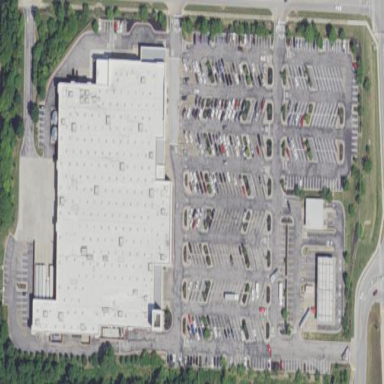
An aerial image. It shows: Retail area.